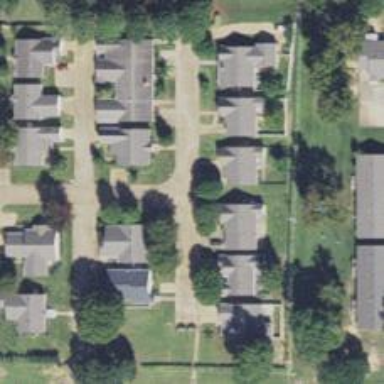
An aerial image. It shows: Living street.